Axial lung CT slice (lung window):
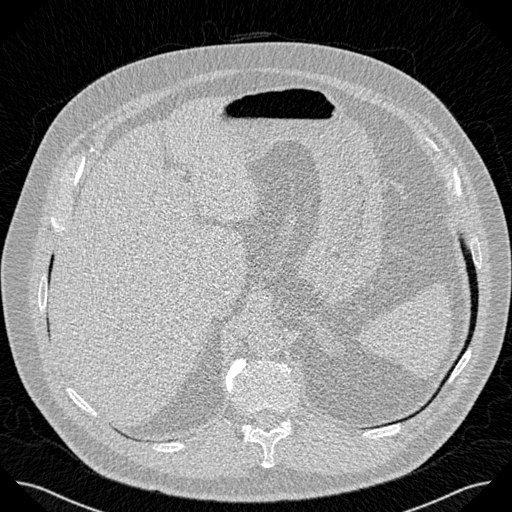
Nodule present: no